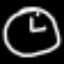
Label: clock